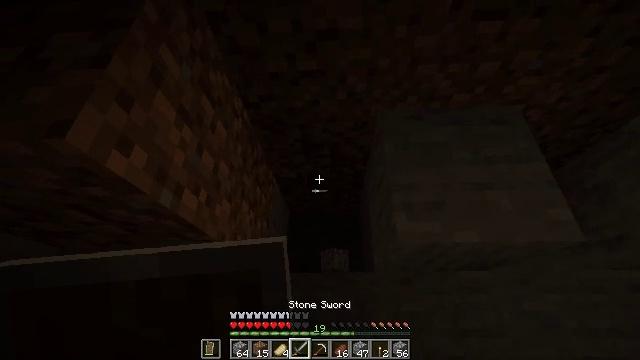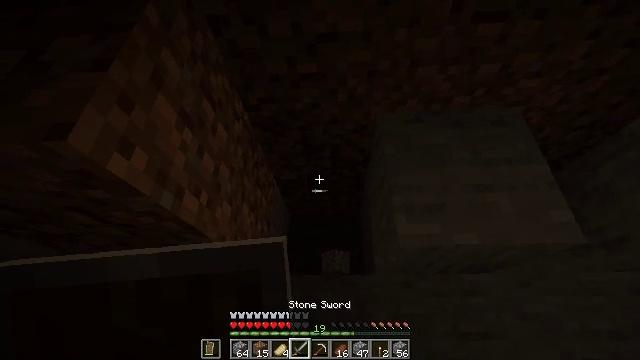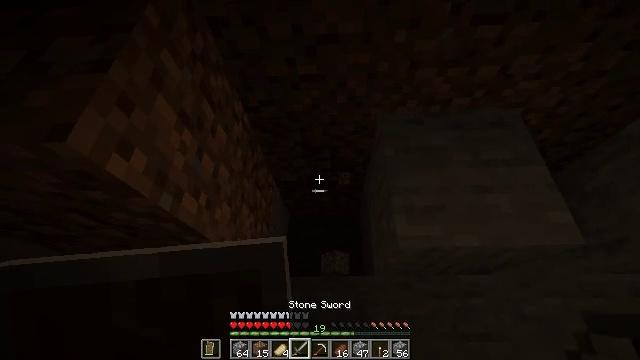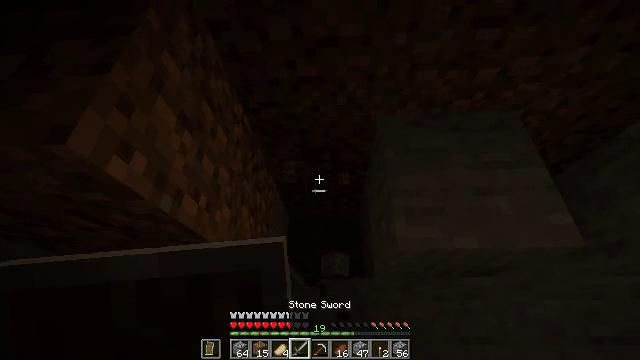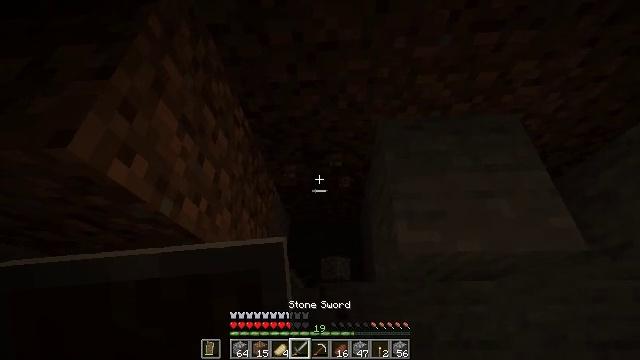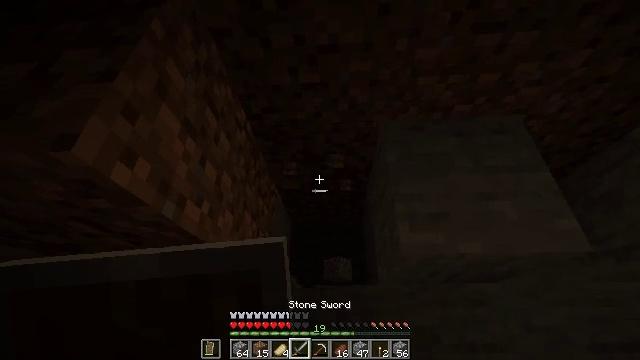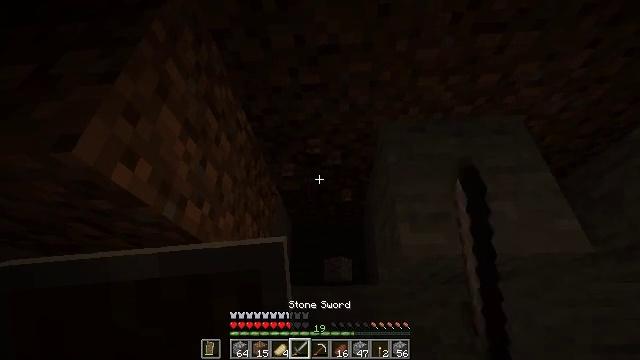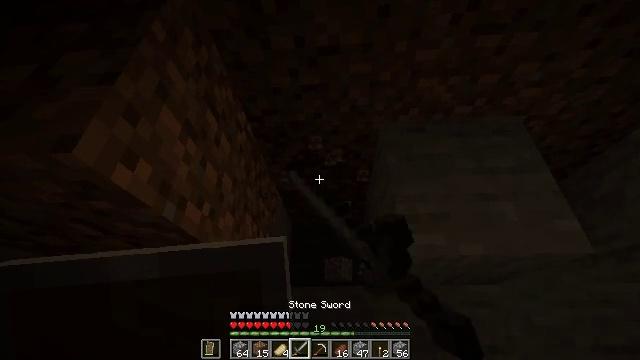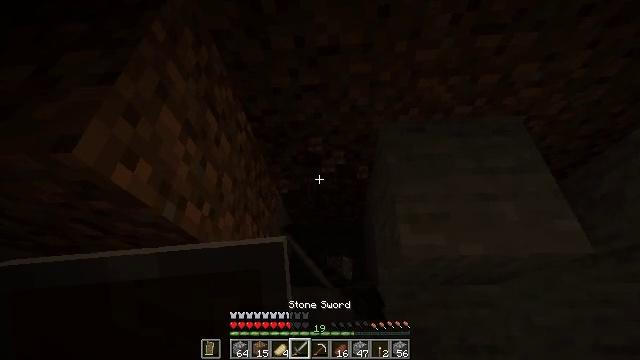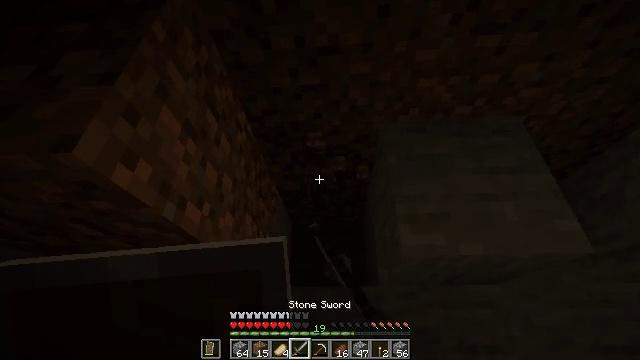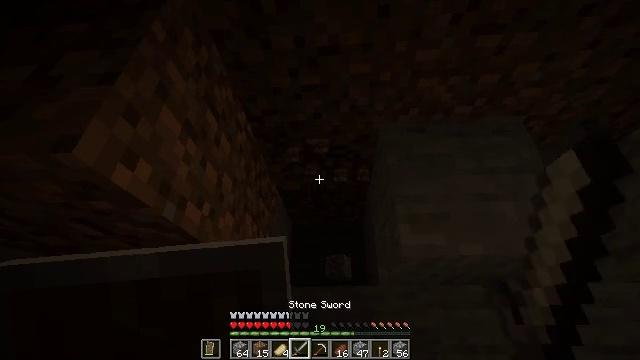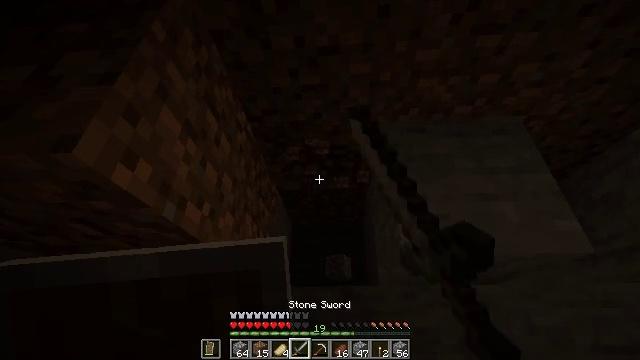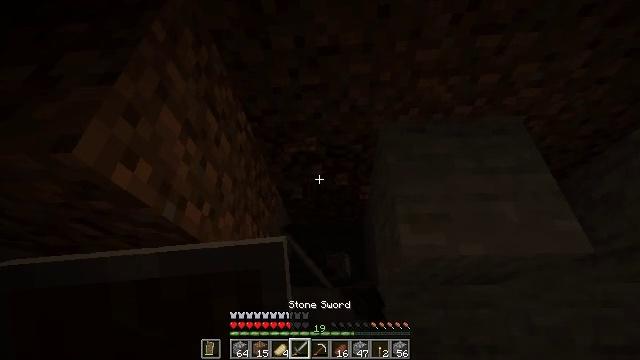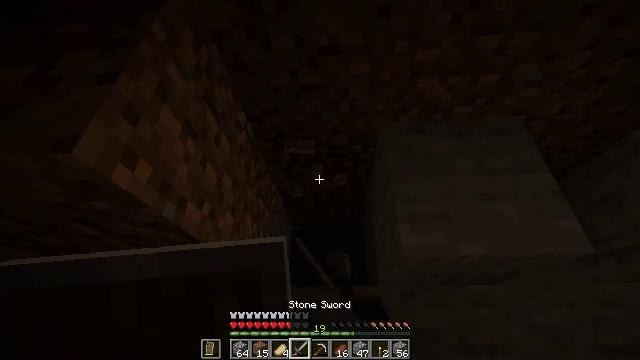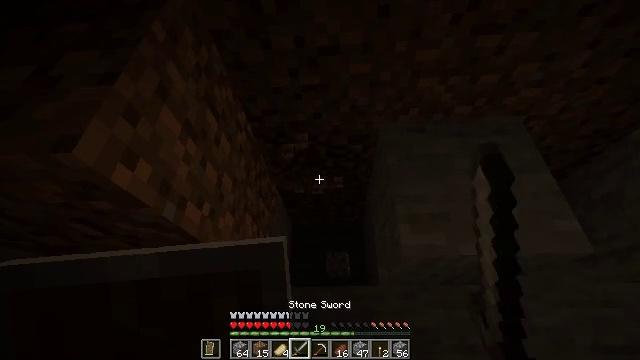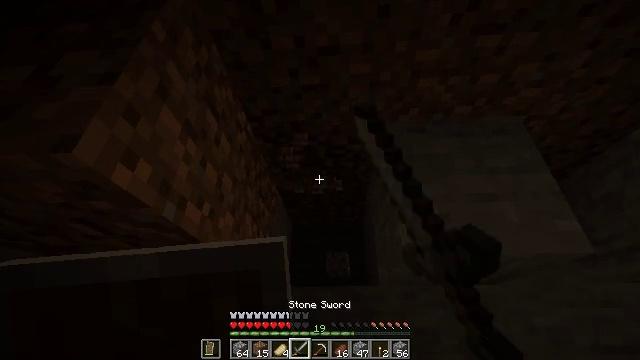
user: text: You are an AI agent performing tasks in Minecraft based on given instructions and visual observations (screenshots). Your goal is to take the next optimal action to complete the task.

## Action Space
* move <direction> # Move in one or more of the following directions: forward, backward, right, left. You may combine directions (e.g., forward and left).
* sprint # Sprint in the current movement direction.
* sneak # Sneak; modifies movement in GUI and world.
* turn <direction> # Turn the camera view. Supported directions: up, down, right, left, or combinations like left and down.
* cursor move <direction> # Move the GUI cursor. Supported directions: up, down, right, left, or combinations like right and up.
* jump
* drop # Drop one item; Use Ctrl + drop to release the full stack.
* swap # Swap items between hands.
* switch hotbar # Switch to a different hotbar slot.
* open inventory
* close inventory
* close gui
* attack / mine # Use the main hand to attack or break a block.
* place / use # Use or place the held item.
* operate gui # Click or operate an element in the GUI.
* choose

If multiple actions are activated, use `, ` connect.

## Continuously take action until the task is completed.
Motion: motion action
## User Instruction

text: Attack the ground to gather dirt.
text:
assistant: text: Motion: no_op
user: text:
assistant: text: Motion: attack / mine
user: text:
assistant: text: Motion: attack / mine
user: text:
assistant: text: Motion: attack / mine
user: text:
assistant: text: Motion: attack / mine
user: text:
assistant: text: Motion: attack / mine
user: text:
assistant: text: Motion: attack / mine
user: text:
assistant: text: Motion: attack / mine
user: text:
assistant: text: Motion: attack / mine
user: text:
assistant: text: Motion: attack / mine
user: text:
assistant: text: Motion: attack / mine
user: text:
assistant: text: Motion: attack / mine
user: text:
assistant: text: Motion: attack / mine
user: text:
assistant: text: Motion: attack / mine
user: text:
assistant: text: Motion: attack / mine
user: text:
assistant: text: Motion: attack / mine
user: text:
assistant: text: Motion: attack / mine
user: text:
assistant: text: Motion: attack / mine
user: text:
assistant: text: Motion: attack / mine
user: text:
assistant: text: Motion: attack / mine
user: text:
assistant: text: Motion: attack / mine